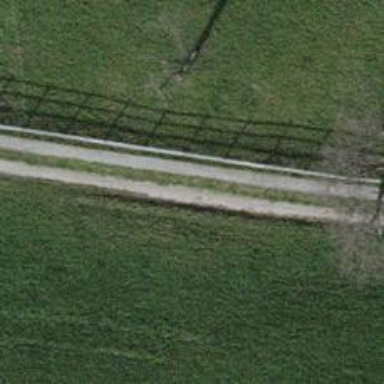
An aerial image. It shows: Unpaved track road.